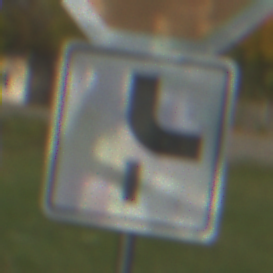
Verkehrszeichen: VerlaufVorfahrtsstrasse10
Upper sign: Stop
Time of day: MorningAfternoon
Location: Outdoor (Suburban)
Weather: PartlyCloudy
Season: NotSpecified
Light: Natural